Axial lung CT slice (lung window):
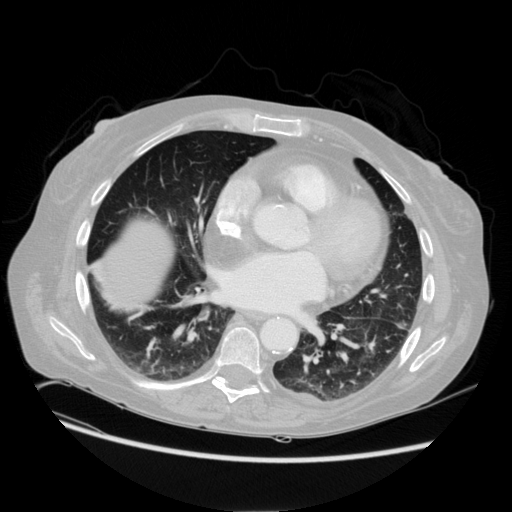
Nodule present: yes
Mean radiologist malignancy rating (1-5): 3